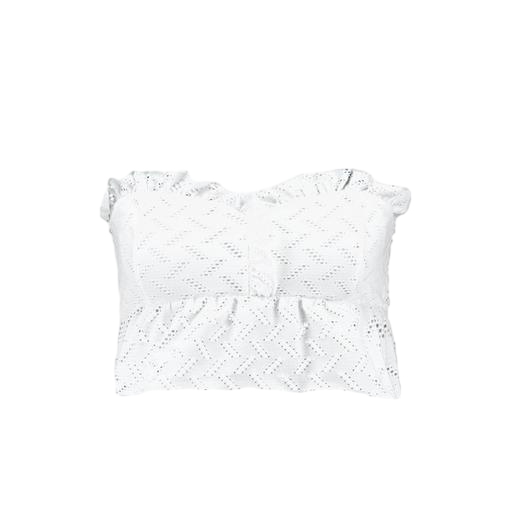
white eyelet crop top, white broderie-anglaise top, white embroidered crop top, white background